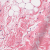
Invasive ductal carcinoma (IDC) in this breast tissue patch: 0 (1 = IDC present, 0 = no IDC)